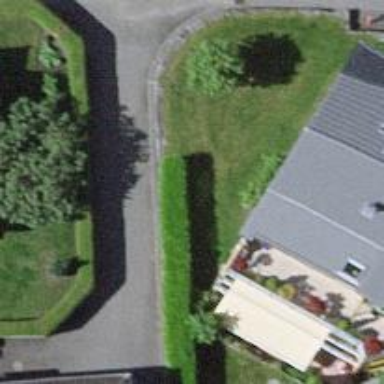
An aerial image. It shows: Hedge barrier.